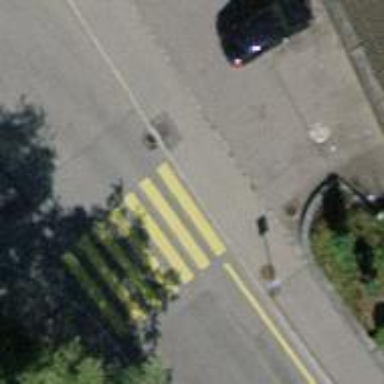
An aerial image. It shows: Sidewalk along the footway.